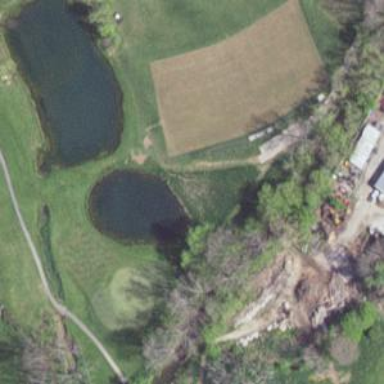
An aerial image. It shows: Golf tee.